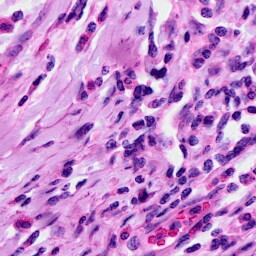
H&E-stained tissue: Cervix